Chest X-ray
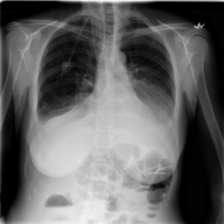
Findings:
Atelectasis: positive
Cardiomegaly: negative
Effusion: positive
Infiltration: negative
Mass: negative
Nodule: negative
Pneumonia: negative
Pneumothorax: negative
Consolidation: negative
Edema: negative
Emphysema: negative
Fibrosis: negative
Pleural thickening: negative
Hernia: negative